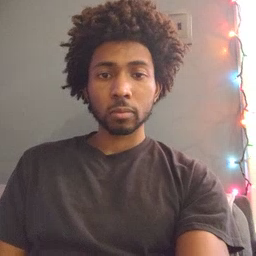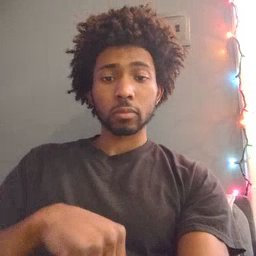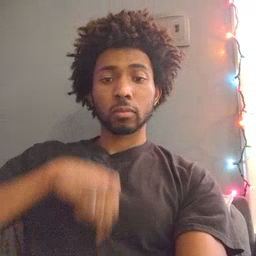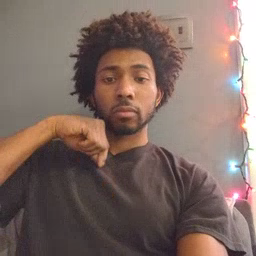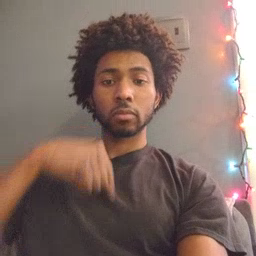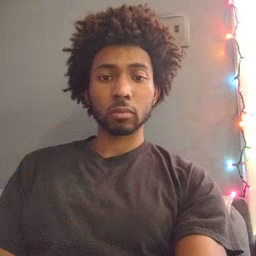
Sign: zipper